Question: Laravel AJAX Request not working of a restful controller of a method.
This AJAX request does not work on create method but it works on index method of a laravel resource controller.
The first link is worked as it is index method. And the second link is create method which does not work. Both code are same
<URL>
<URL>
Here you will get my code summary
<URL>

I have already post this question without live example here but could not get solution.
<URL>
Here is my AJAX code summary
'''
// AJAX Requesst
<script>
$('#parent_ID').on('change',function(e){
console.log(e);
var cat_id = e.target.value;
// AJAX
$.get('ajax-subcat?cat_id=' + cat_id, function(data){
$('#subcategory').empty();
$.each(data, function(index, subcatObj){
$('#subcategory').append('<option value="'+subcatObj.id+'">'+subcatObj.name+'</option>')
});
console.log(data);
});
});
</script>
And routes is here
// routes.php
Route::resource('listing','ListingController');
Route::get('ajax-subcat', function(){
$cat_id = Input::get('cat_id');
$subcategories = Subcategory::where('parent_ID', '=', $cat_id)->get();
return Response::json($subcategories);
});
'''
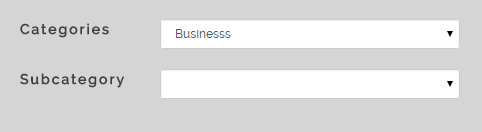
Answer: The problem is that your javascript code is making the ajax request to 'ajax-subcat?cat_id=1', a URL. This means:
'''
/laravel/public/listing => /laravel/public/ajax-subcat
/laravel/public/listing/create => /laravel/public/listing/ajax-subcat
'''
Since you already have your javascript inside the blade template you can easily let Laravel generate the URL:
'''
// AJAX
$.get('{{ URL::to('ajax-subcat') }}?cat_id=' + cat_id, function(data){
$('#subcategory').empty();
'''